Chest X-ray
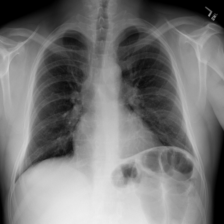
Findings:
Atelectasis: positive
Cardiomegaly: negative
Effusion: negative
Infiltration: positive
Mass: negative
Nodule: negative
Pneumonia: negative
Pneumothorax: negative
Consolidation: negative
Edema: negative
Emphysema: negative
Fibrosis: negative
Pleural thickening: negative
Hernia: negative